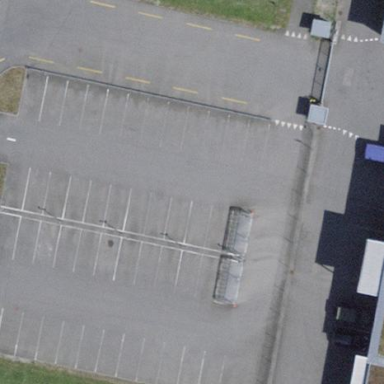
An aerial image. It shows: Parking area with surface.